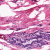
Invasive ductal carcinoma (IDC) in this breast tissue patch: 0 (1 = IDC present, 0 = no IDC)